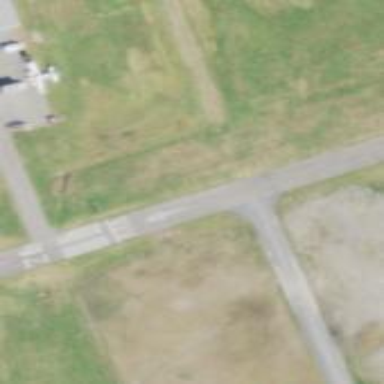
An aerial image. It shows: Asphalt runway at the airport.